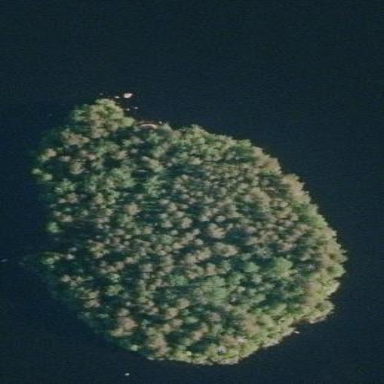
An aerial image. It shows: Island covered with dense forest.